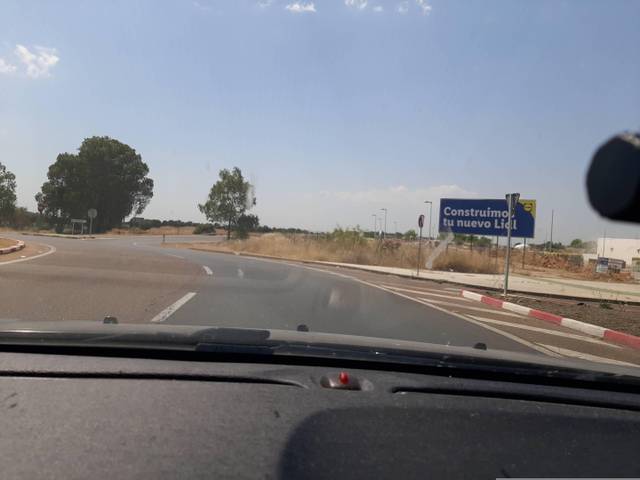
Region: Spain
Coordinates: 38.905, -6.368